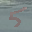
Label: 5